Question: I am new for Firebase as well as for iOS. I am trying to send push notification using FCM.
I registered an iOS app on FCM. Both '.p12' certificates added. Code developed according to FCM.
While sending notification through the <URL>, I'm getting the error 'Invalid registration token. Check the token format.'. I don't what mistake I did.

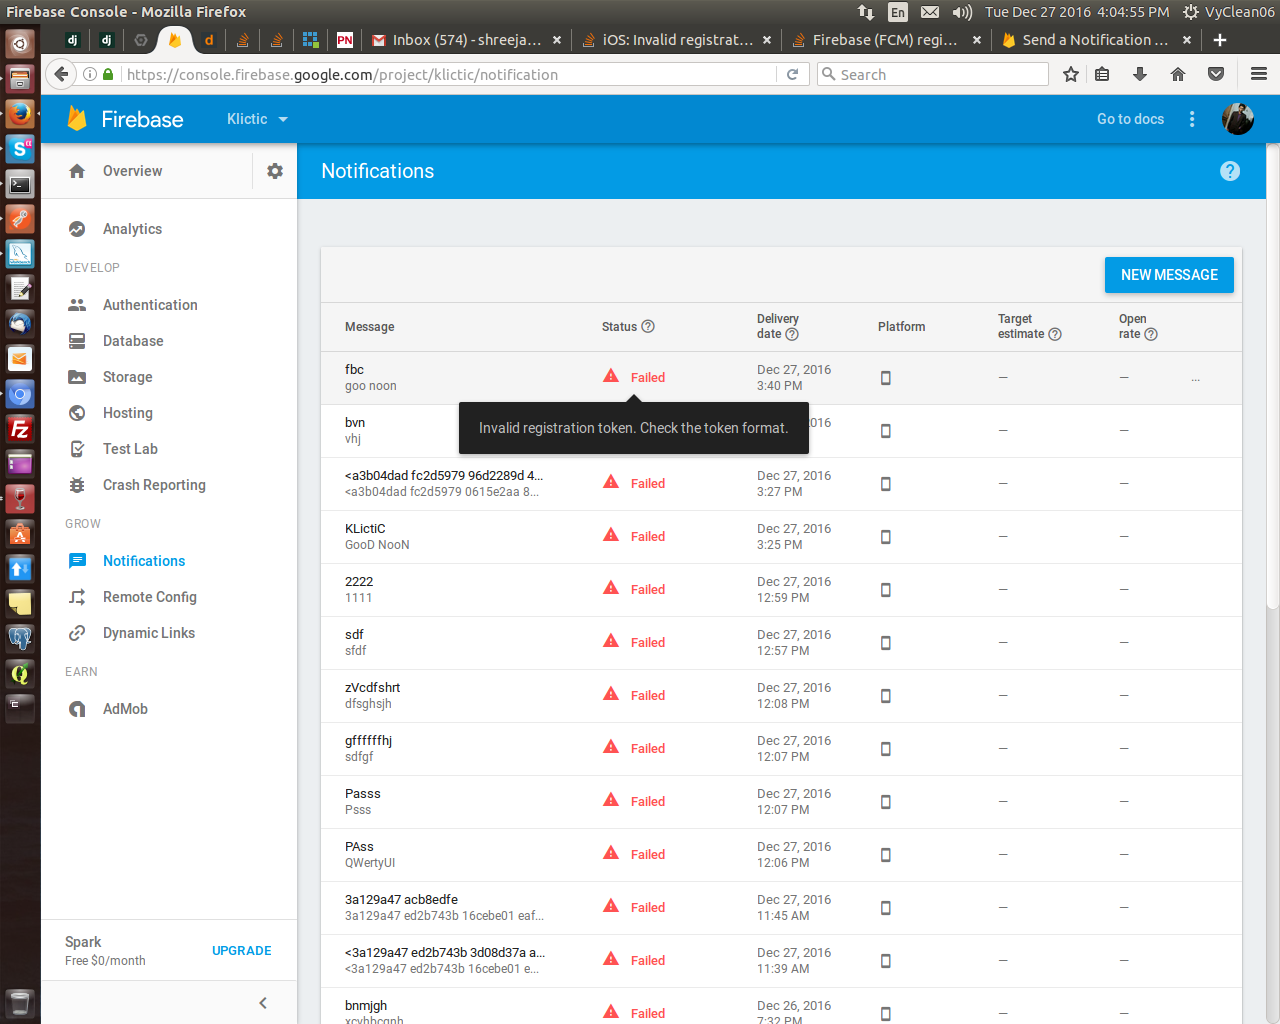
Answer: To solve the this issue
I followed complete tutorial of provided for iOS. But while testing or implementing I used .
While using APN Server you need only file
For reference this is my '.py' file code
'''
import random
from apns import APNs, Frame, Payload
sound = "default"
badge = None
alert = "Message"
identifier = random.getrandbits(32)
apns_enhanced = APNs(use_sandbox=True, cert_file='vendor.pem', enhanced=True)
payload = Payload(alert=alert, sound=sound, badge = badge)
apns_enhanced.gateway_server.send_notification(token_hex_office, payload, identifier=identifier)
apns_enhanced.gateway_server.force_close()
'''
Thanks